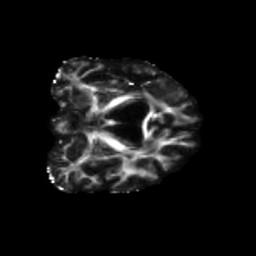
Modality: FA
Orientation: coronal
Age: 79
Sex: female
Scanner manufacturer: siemens
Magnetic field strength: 3 T
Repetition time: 5.47 s
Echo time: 0.0854 s